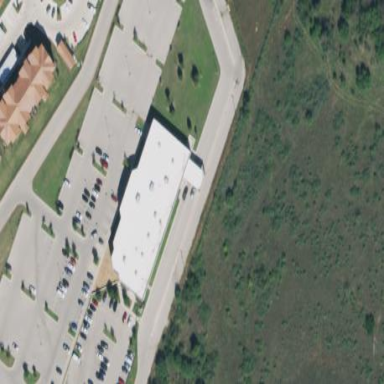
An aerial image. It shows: Parking area with asphalt surface.